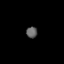
Tissue: lung
Cell type: Endothelial cells
Senescence score: 0.5514
Nuclear area (px): 123
Mean DAPI intensity: 95.455